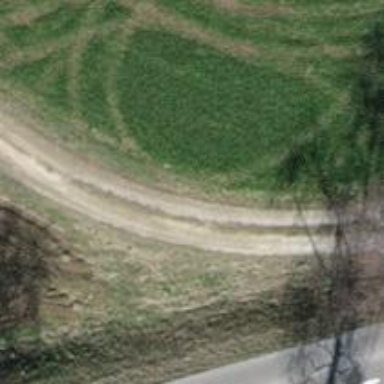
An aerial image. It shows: Track with grade 2 tracktype.